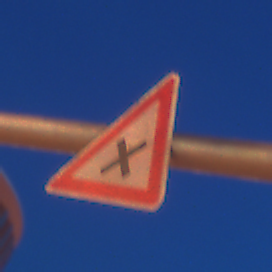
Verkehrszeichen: KreuzungOderEinmuendung
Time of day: Night
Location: Outdoor (Urban)
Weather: PartlyCloudy
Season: NotSpecified
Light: Artificial